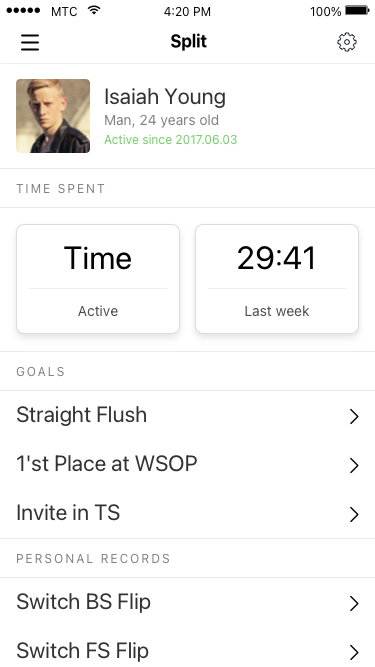
Text in this UI design:
Active since 2017.06.03
Man, 24 years old
Isaiah Young